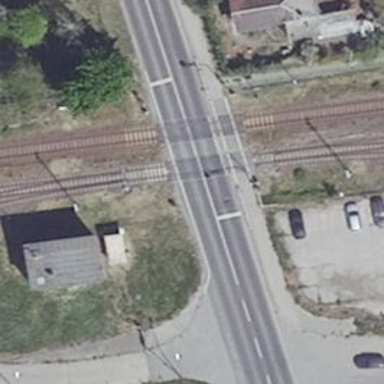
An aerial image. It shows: Level crossing along the railway.